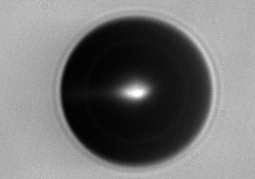
Label: bubble